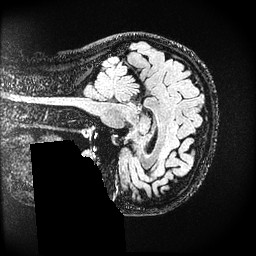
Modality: FLAIR
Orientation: sagittal
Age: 54
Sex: female
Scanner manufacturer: ge
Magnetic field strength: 3 T
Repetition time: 4.802 s
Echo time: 0.1163 s